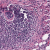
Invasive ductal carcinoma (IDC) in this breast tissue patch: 0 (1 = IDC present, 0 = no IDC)